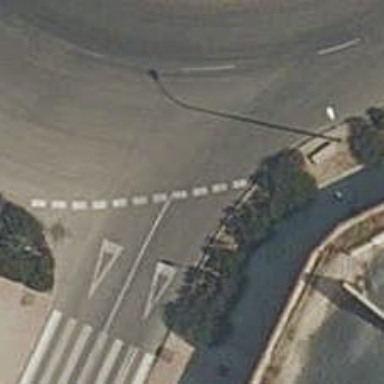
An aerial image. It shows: Road with "give way" sign.